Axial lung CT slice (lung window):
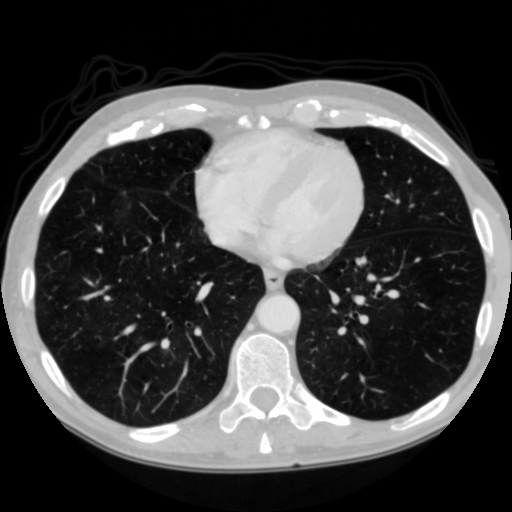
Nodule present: no